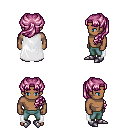
a pixel art fantasy rpg character, male body template, human, dark skin, white cape, teal pants, pink princess hairstyle, metal boots, four views (front, back, left, right), 2x2 character sprite sheet, small pixel art, hard edges, no anti-aliasing